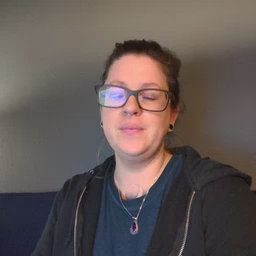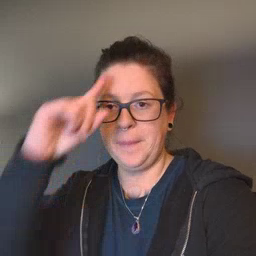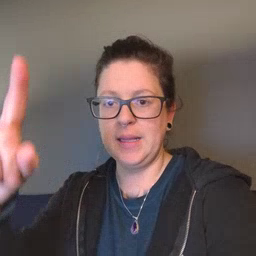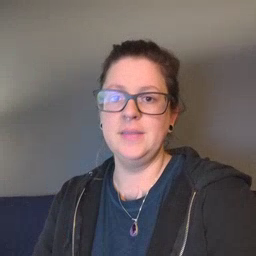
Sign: penny